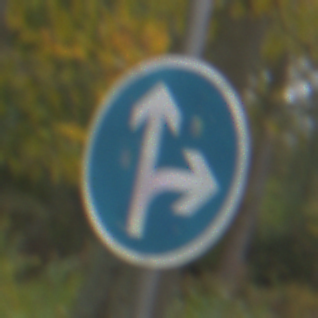
Verkehrszeichen: VorgeschriebeneFahrtrichtungGeradeausOderRechts
Umgebung: Outdoor, Nature
Tageszeit: Midday
Wetter: Overcast
Licht: Natural
Jahreszeit: Autumn
Kontrast: LowContrast